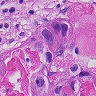
Metastatic tissue present: yes